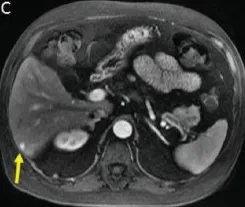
C: nodular lesion in segment VI of the liver (yellow arrow).
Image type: radiology (mri)